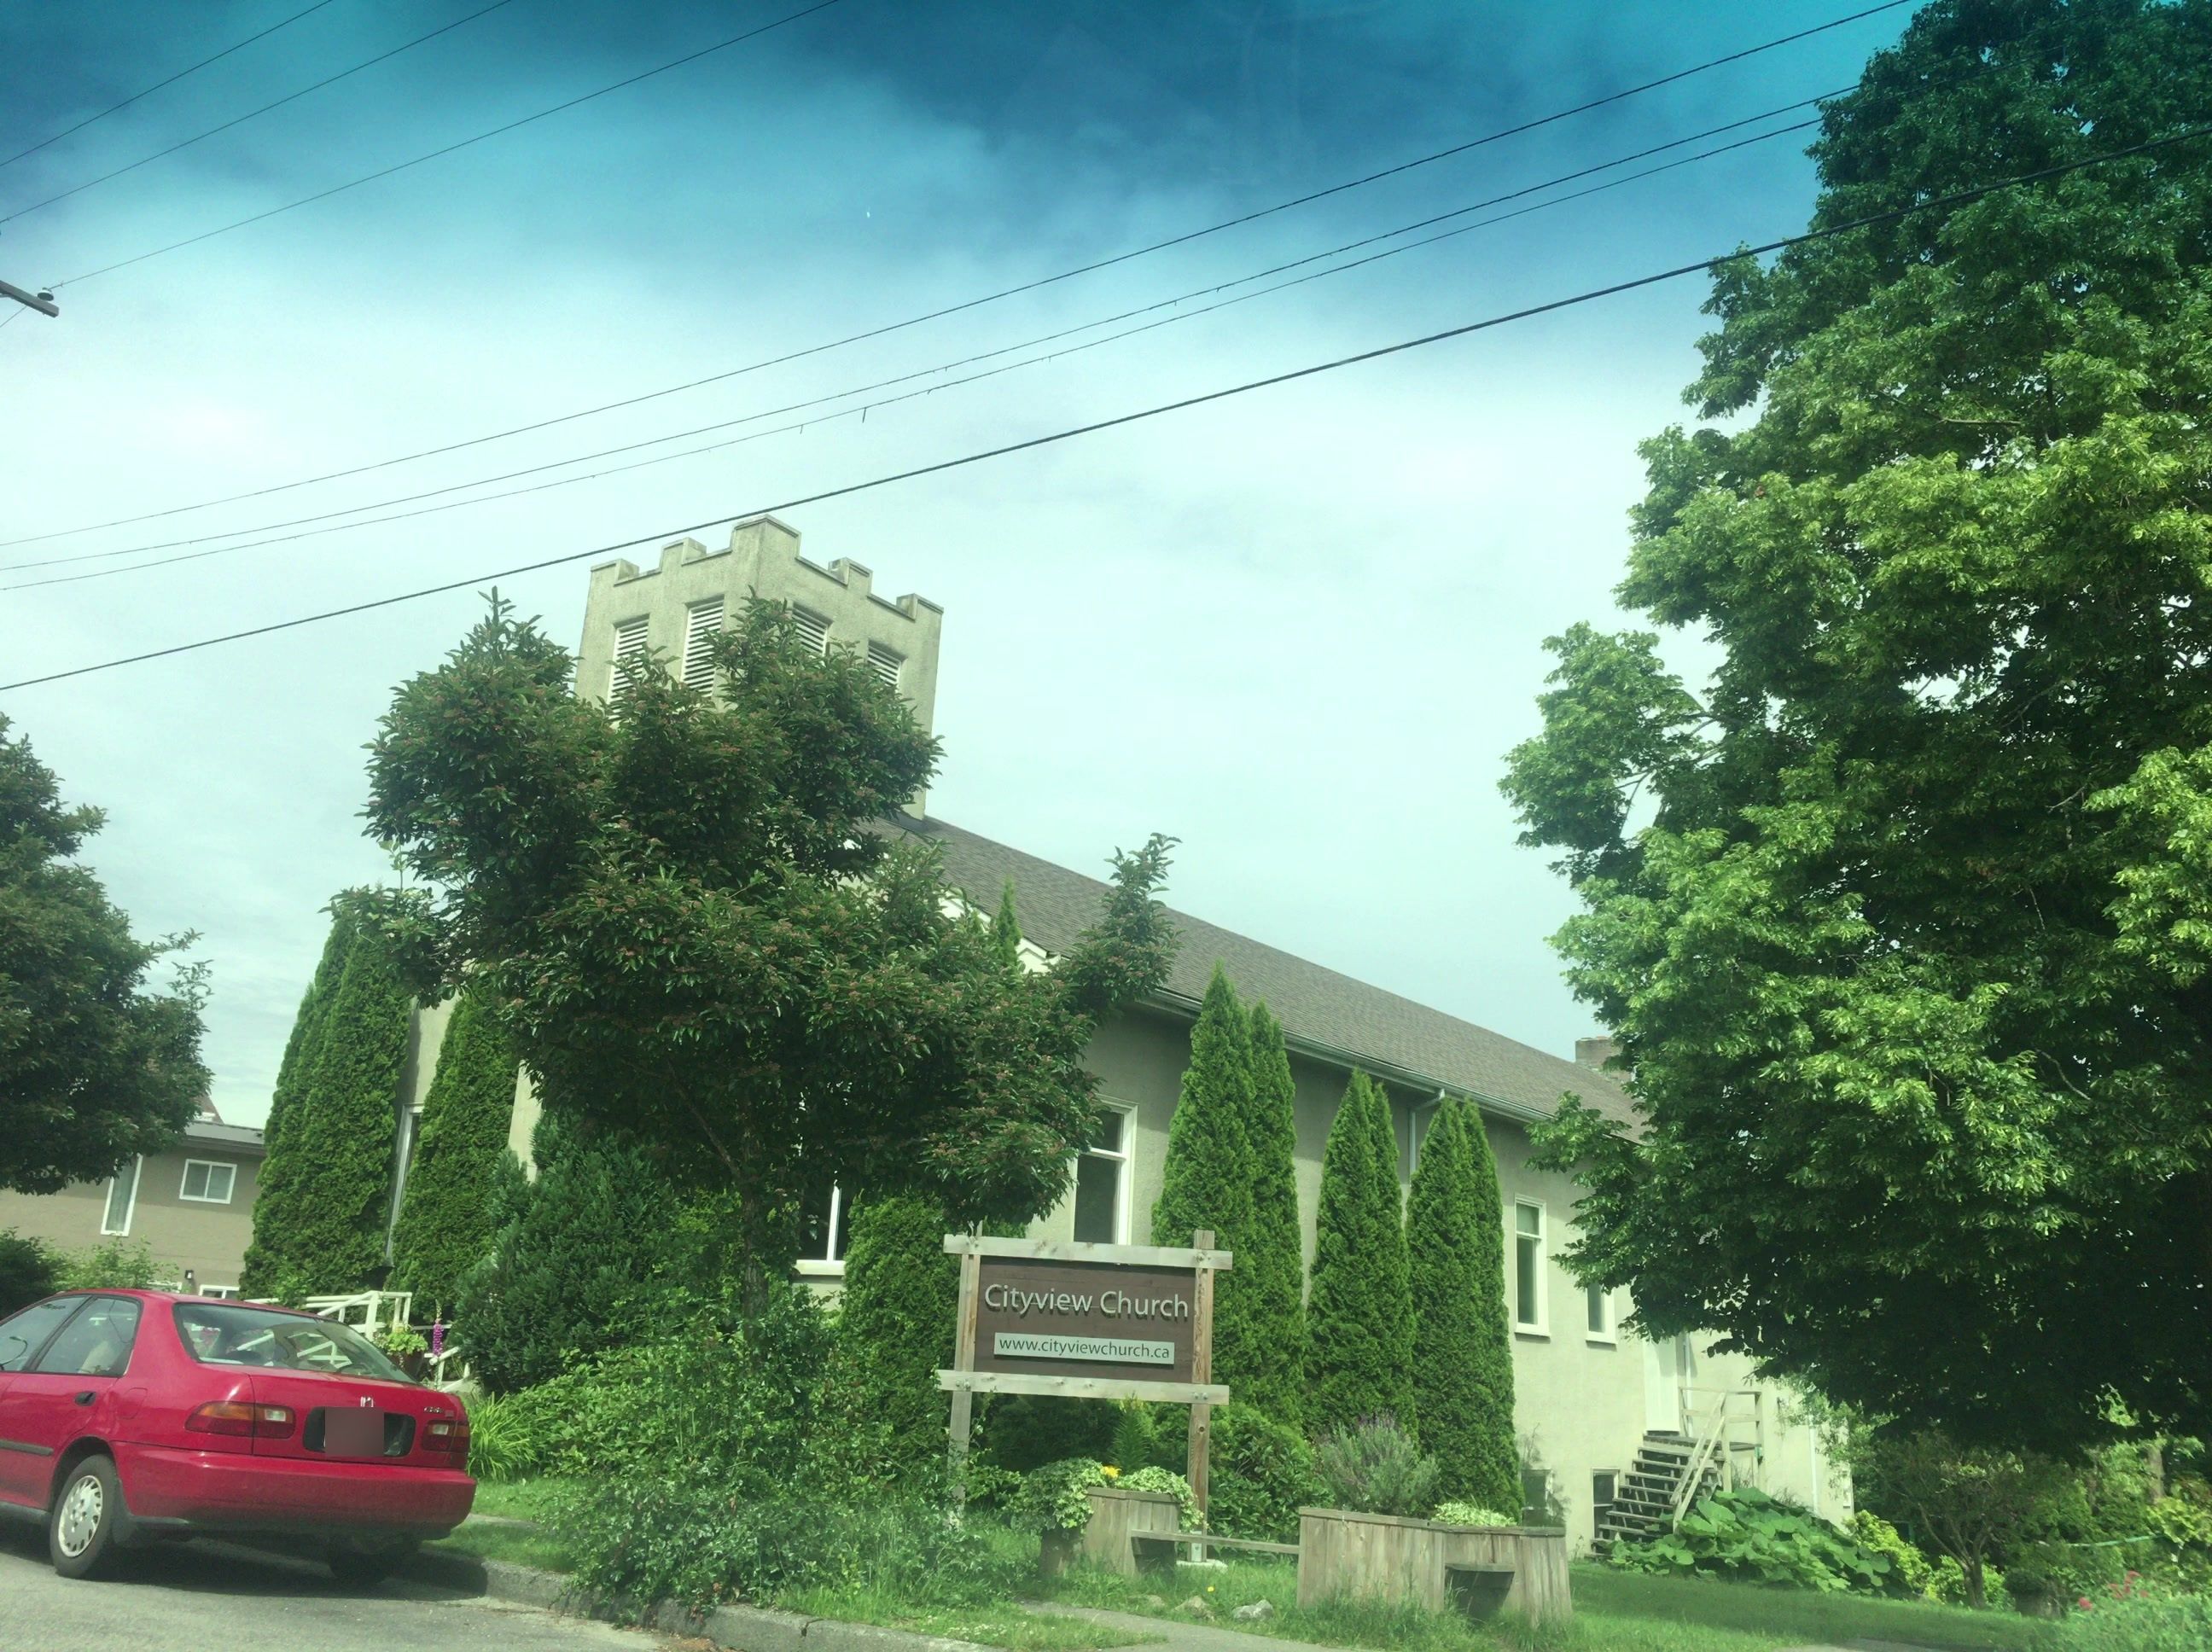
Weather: clear
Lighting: day
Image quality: good
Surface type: driving surface
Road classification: footway
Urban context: urban centre
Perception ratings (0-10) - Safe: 3.3, Lively: 6.26, Beautiful: 5.62, Boring: 4.06, Depressing: 1.9, Wealthy: 3.45